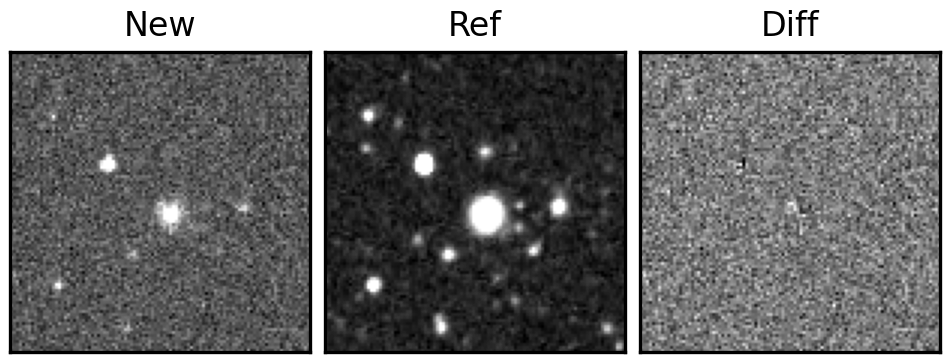
Label: real